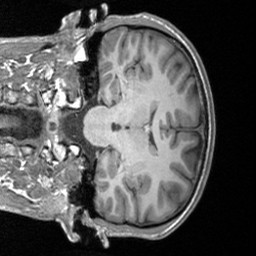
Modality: T1w
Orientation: coronal
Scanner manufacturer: siemens
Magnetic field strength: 3 T
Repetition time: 1.9 s
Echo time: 0.00226 s